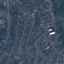
Land use / land cover: Residential